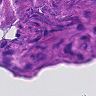
Metastatic tissue present: yes